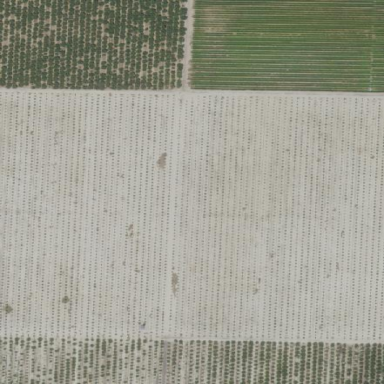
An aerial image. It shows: Orchard filled with almond trees.